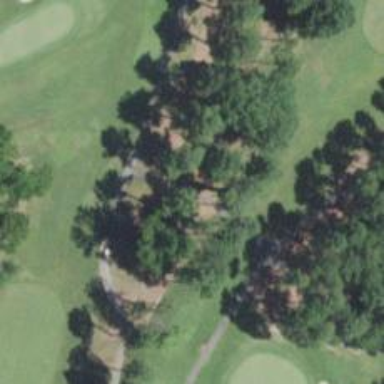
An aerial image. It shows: Path for both roads and golfers.